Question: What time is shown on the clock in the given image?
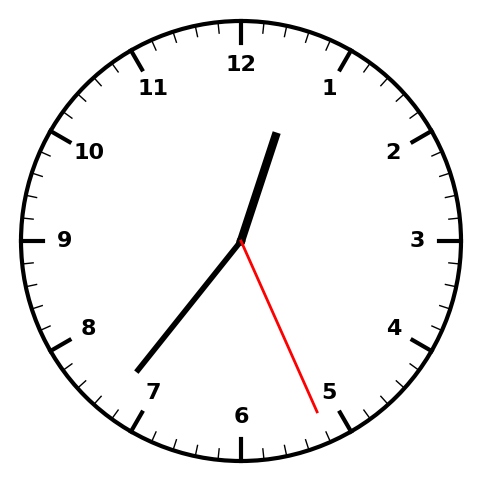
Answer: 12:36:26